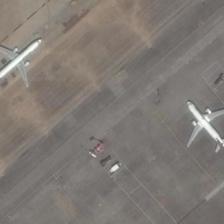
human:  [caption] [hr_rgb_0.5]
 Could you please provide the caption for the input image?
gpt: two planes are parked in the airport .

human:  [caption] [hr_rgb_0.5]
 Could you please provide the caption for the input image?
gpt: the two planes were parked on the apron, with trucks and some goods nearby .

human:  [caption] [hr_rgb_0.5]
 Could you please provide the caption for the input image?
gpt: two planes are parked on an airport .

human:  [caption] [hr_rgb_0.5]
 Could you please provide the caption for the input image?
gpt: two white planes are on an airport .

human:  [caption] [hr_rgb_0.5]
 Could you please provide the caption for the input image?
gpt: two planes are parked on an airport .